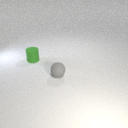
small green rubber cylinder behind small gray rubber sphere